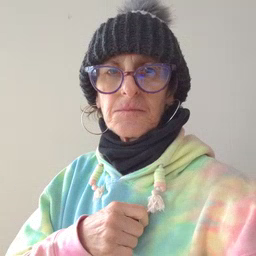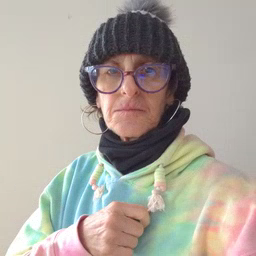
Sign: cheek